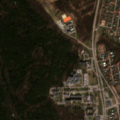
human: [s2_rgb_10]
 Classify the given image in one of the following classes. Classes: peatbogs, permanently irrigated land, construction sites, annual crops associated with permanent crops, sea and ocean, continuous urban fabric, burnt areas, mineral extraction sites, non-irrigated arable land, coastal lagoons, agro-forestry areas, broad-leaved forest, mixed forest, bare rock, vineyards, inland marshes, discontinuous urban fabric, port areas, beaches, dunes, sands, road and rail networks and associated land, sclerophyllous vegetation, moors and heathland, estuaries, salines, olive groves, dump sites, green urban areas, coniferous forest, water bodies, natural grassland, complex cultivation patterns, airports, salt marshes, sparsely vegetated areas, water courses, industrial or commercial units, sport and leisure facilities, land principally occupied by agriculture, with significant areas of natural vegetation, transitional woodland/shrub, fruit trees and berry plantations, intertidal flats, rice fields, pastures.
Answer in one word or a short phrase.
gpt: discontinuous urban fabric, land principally occupied by agriculture, with significant areas of natural vegetation, broad-leaved forest, coniferous forest, mixed forest